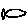
Label: fish